Question: The code on a sample project looks like this:

errors include:
'''
Unresolved inclusion: <iostream>
Symbol 'std' could not be resolved
Symbol 'cout' could not be resolved
'''
however, running the project successfully outputs:
'''
!!!Hello World!!!
'''
I guess the auto completion portion of it is not looking at the correct files, any idea how to fix this?
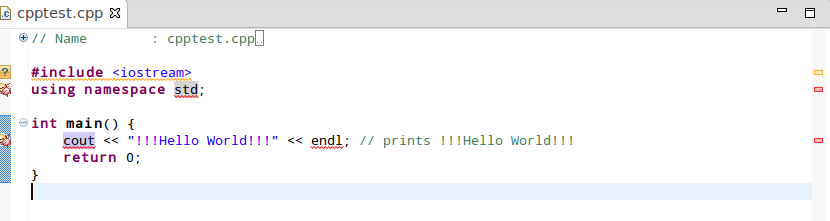
Answer: instructions by languitar fixed my problem:
<URL>
hes says,
> Please'''
Open the Eclipse Preferences dialog (Windows | Preferences).
Open C++ | Build | Settings.
Open the Discovery tab.
Select the built-in compiler settings entry.
Press the Clear Entries button.
'''
Afterwards eclipse should request the defaults again from the
compiler.On Arch Linux I had to do this after each GCC version change, because
in that case the locations for the defaults changed as the version is
encoded in the folder name, and eclipse does not notice this.